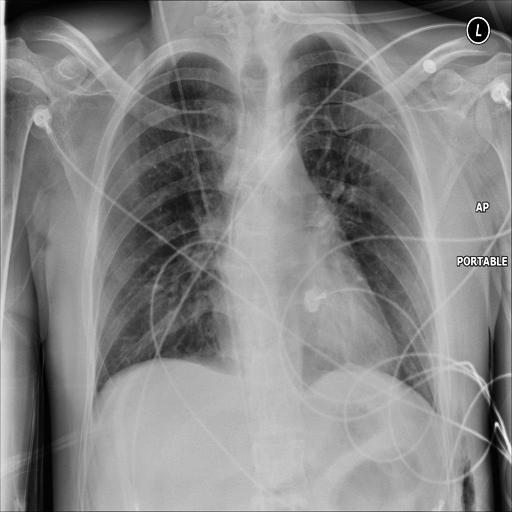
Finding: NORMAL